Question: I'm trying to use <URL> into my app but I cannot make it work. Also, I can't find any demo, how-to or full code example to guide me using this library. Here is what I've done so far:
'''
<?xml version="1.0" encoding="UTF-8"?>
<LinearLayout xmlns:android="http://schemas.android.com/apk/res/android"
android:layout_width="fill_parent"
android:layout_height="fill_parent">
<TextView
android:id="@+id/text"
android:layout_height="fill_parent"
android:layout_width="fill_parent">
</TextView>
'''
'''
public class PDFWriterDemo extends Activity {
TextView mText;
private String generateHelloWorldPDF() {
PDFWriter mPDFWriter = new PDFWriter(PaperSize.FOLIO_WIDTH, PaperSize.FOLIO_HEIGHT);
mPDFWriter.newPage();
mPDFWriter.setFont(StandardFonts.SUBTYPE, StandardFonts.COURIER_BOLD);
mPDFWriter.addText(150, 150, 14, "http://stackoverflow.com");
mPDFWriter.addLine(150, 140, 270, 140);
int pageCount = mPDFWriter.getPageCount();
for (int i = 0; i < pageCount; i++) {
mPDFWriter.setCurrentPage(i);
mPDFWriter.addText(10, 10, 8, Integer.toString(i + 1) + " / " + Integer.toString(pageCount));
}
String s = mPDFWriter.asString();
return s;
}
private void outputToScreen(int viewID, String pdfContent) {
mText = (TextView) this.findViewById(viewID);
mText.setText(pdfContent);
}
/** Called when the activity is first created. */
@Override
public void onCreate(Bundle savedInstanceState) {
super.onCreate(savedInstanceState);
setContentView(R.layout.activity_pdf);
String pdfcontent = generateHelloWorldPDF();
outputToScreen(R.id.text, pdfcontent);
}
}
'''
I'm calling 'PDFWriterDemo' from my 'MainActivity' like this:
'''
Intent pdf= new Intent(MainActivity.this, PDFwriterDemo.class);
pdf.setFlags(Intent.FLAG_ACTIVITY_REORDER_TO_FRONT);
startActivity(pdf);
'''
And this is the output:

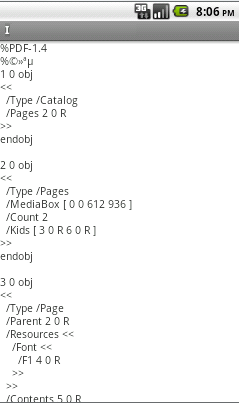
Answer: > I'm trying to use APW library into my app but I cannot make it work
That is because you are trying to show a PDF file in a 'TextView'. A 'TextView' cannot display a PDF. If you want to display a PDF, use a PDF viewer app.